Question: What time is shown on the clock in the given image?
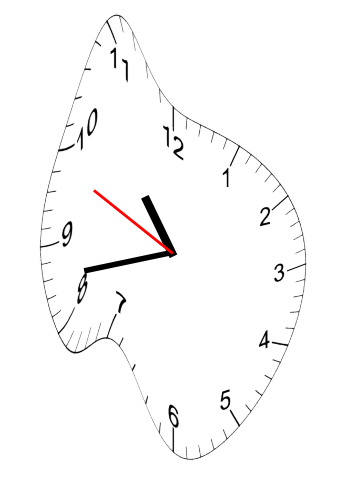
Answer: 10:42:49